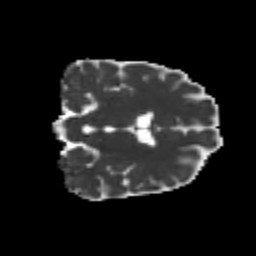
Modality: MD
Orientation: coronal
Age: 25
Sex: female
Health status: healthy
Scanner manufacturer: philips
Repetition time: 7.389 s
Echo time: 0.08599 s